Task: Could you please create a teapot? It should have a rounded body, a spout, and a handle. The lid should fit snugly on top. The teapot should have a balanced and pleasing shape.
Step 217:
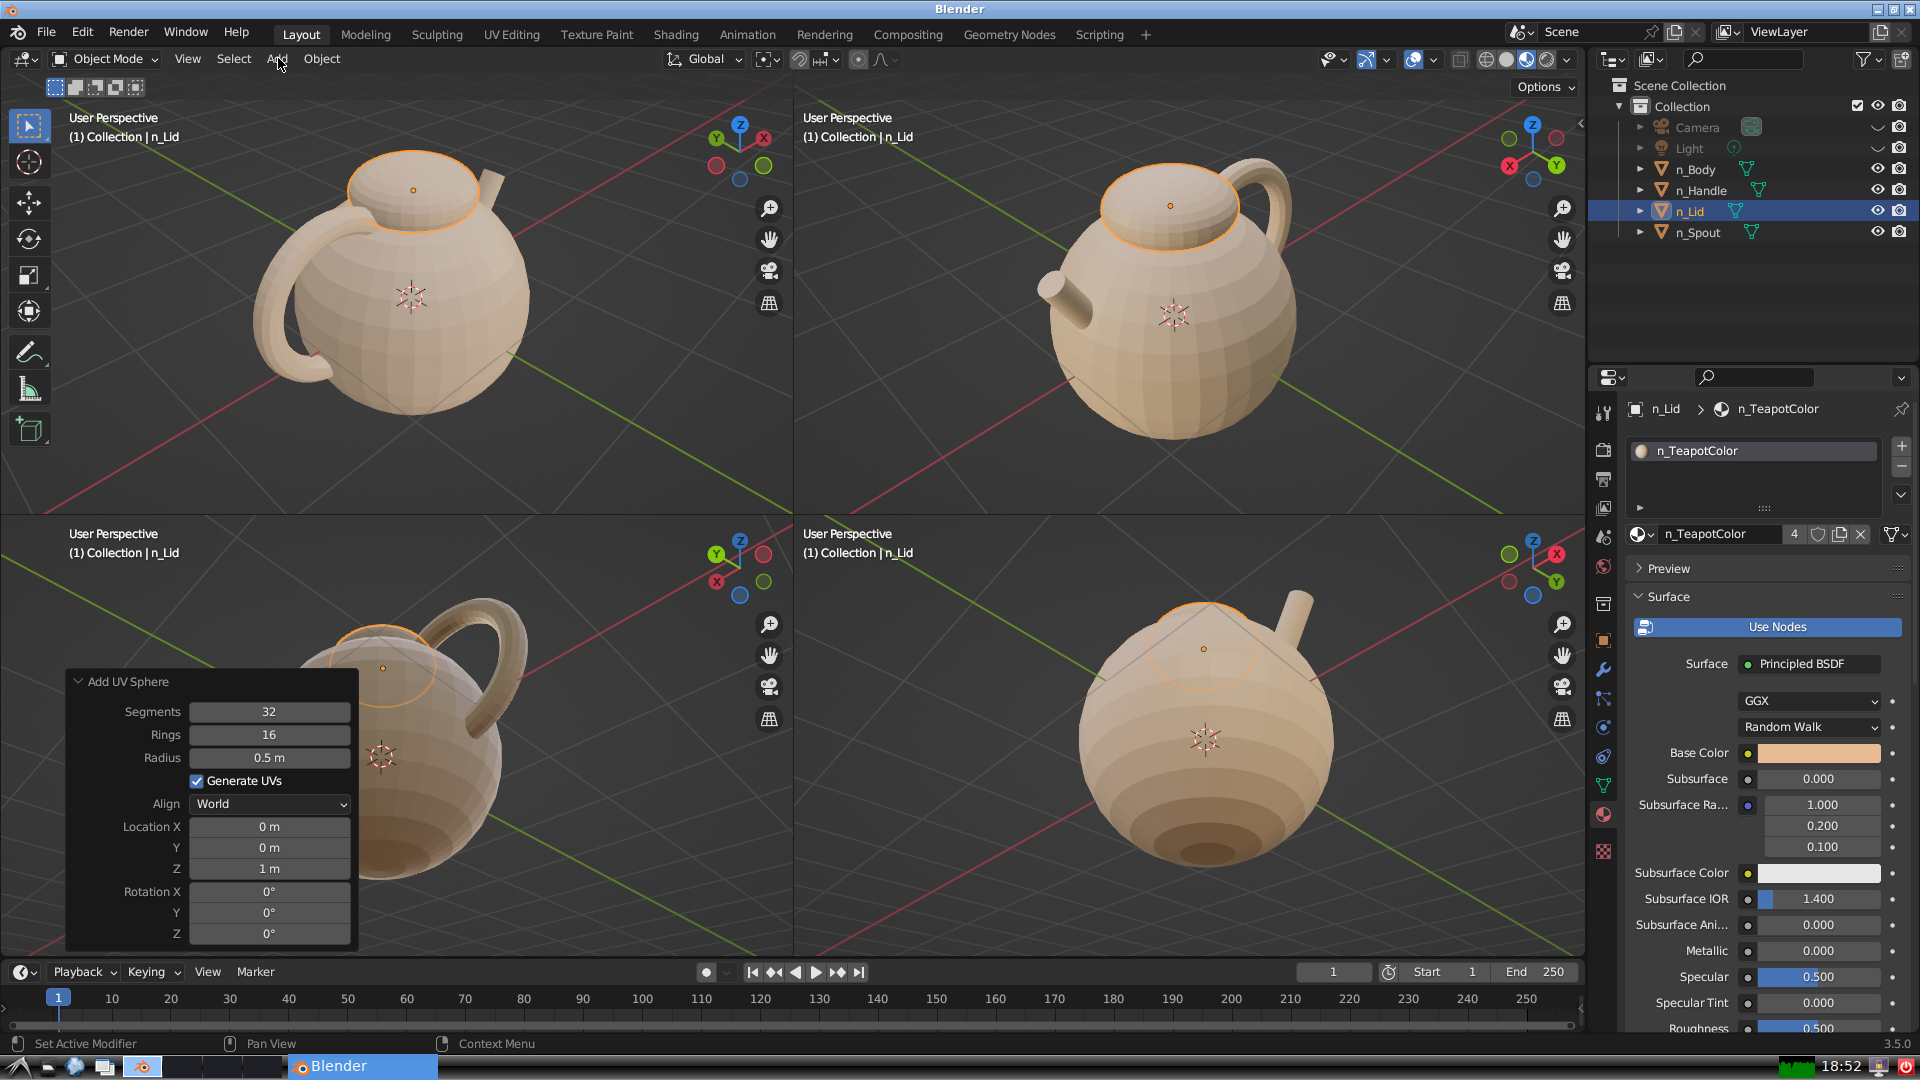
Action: click: no